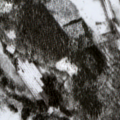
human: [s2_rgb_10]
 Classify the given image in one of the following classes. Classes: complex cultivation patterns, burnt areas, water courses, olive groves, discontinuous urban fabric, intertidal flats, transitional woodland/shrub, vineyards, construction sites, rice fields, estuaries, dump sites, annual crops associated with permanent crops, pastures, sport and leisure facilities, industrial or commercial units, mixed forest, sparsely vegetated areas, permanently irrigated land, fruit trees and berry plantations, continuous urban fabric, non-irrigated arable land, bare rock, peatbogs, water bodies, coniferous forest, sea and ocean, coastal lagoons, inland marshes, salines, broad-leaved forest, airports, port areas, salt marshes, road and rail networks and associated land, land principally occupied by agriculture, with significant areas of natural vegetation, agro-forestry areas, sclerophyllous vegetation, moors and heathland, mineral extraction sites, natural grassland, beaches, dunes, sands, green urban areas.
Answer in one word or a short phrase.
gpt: coniferous forest, transitional woodland/shrub, peatbogs